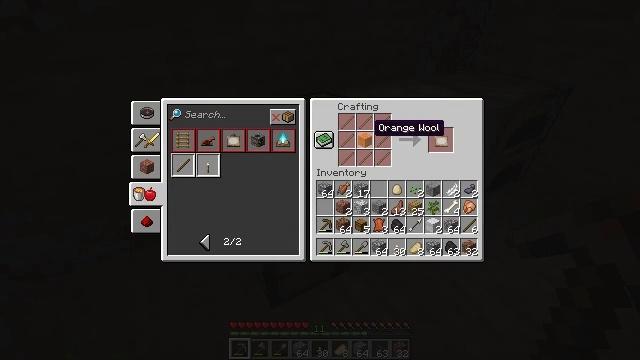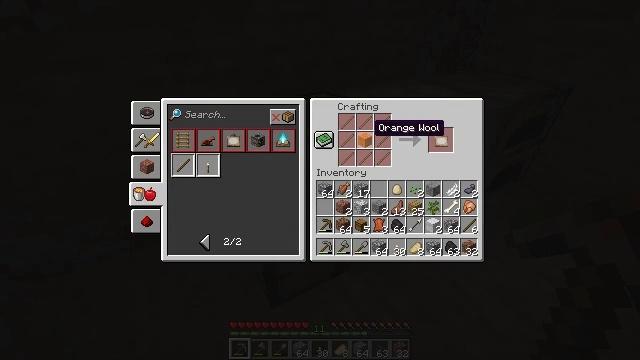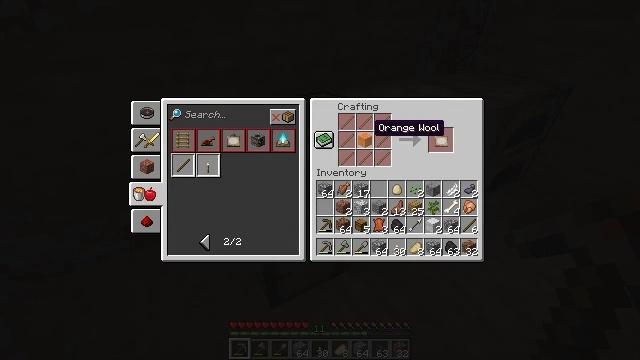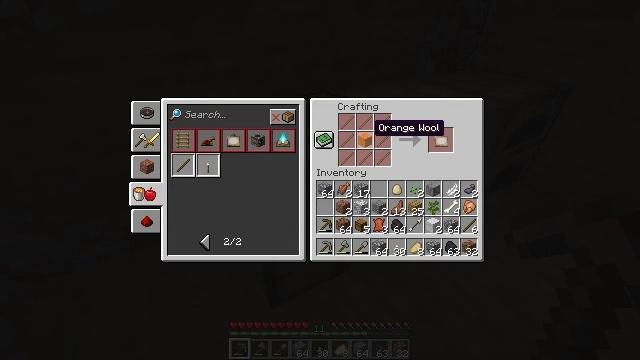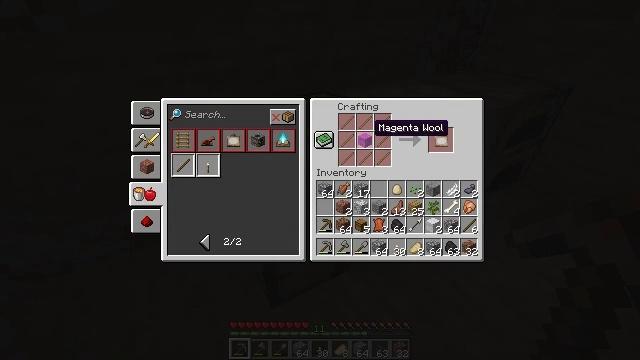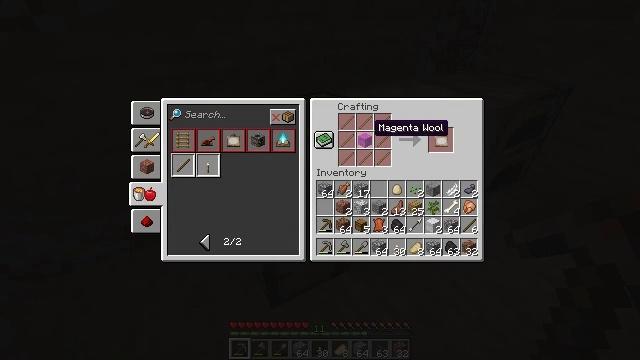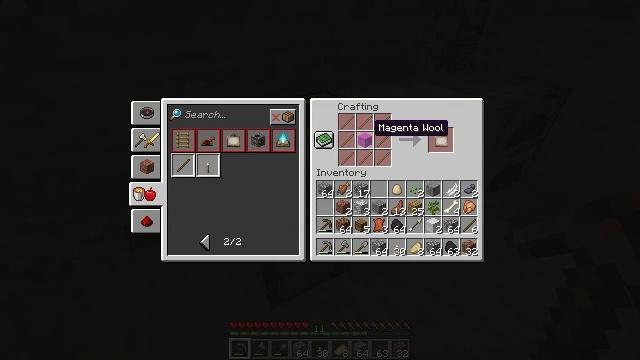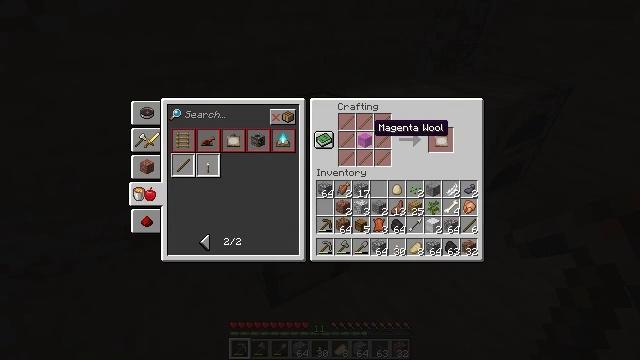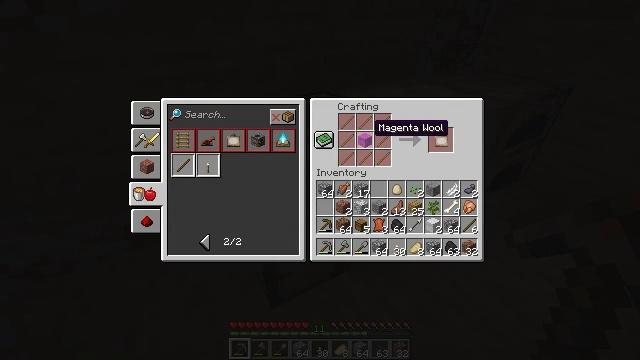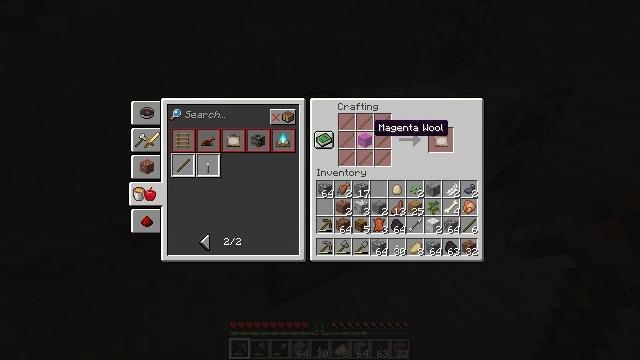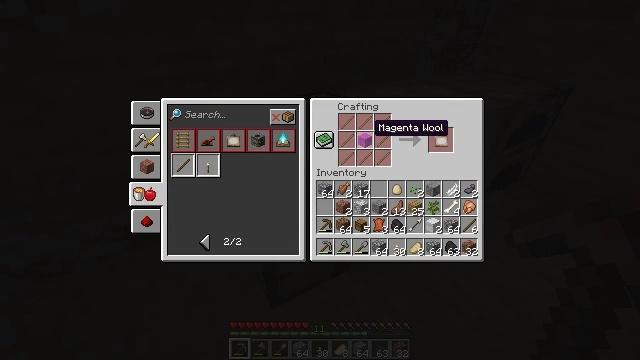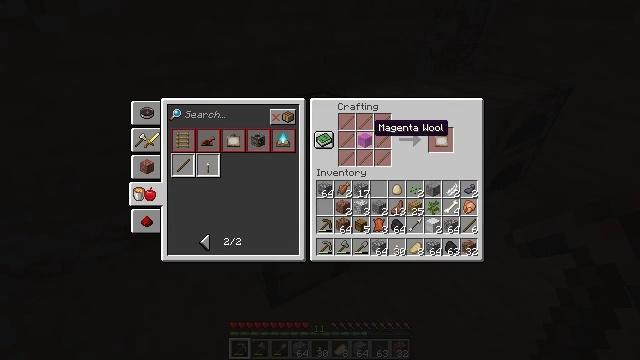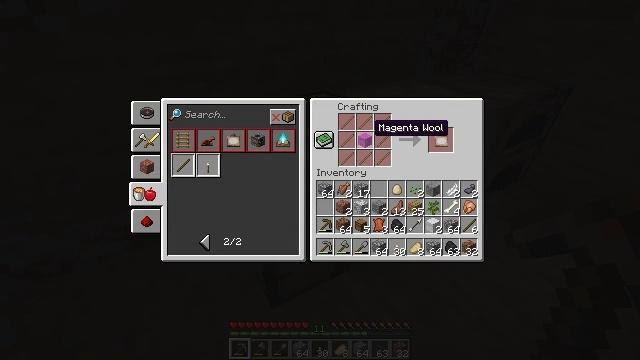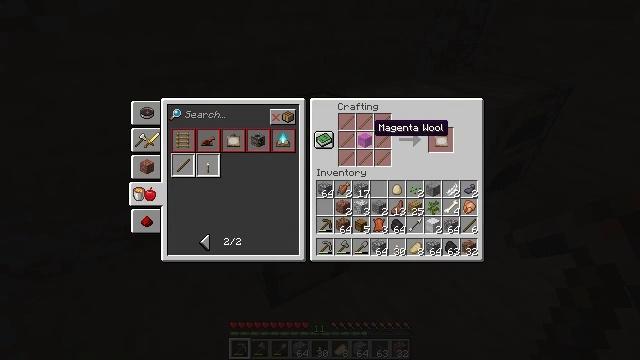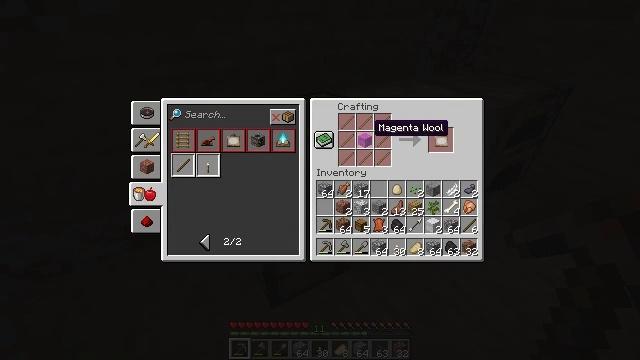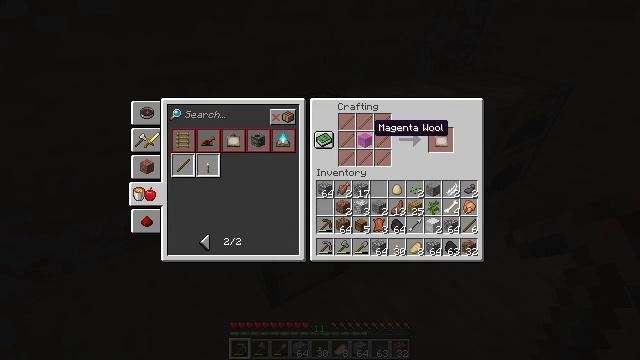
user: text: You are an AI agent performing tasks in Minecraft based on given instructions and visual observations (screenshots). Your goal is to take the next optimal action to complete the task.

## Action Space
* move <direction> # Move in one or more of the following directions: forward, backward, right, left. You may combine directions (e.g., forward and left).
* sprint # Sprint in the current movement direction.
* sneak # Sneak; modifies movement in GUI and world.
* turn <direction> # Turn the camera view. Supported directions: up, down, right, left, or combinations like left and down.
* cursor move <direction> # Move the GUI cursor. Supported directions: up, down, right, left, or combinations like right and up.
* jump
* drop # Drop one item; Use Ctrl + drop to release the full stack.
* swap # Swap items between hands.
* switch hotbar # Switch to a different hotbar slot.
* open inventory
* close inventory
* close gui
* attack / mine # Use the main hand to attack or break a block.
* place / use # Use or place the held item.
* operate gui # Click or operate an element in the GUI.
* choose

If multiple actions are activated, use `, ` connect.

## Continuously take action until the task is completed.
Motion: motion action
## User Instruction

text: Get a white carpet by placing wool in the crafting table.
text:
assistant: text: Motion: no_op
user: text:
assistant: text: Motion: no_op
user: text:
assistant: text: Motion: no_op
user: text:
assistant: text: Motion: no_op
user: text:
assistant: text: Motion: no_op
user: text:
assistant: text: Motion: no_op
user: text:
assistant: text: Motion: no_op
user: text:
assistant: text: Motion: no_op
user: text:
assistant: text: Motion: no_op
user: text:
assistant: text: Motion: no_op
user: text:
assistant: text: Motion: no_op
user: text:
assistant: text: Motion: no_op
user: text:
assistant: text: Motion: no_op
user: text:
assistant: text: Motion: no_op
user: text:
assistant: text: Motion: no_op
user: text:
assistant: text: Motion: no_op
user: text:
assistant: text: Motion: no_op
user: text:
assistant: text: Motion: no_op
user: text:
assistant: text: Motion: no_op
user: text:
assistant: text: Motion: no_op
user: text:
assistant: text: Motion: no_op
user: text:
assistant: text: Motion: no_op
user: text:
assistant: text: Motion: no_op
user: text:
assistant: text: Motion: no_op
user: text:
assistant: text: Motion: no_op
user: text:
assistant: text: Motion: no_op
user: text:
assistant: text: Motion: no_op
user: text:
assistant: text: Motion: no_op
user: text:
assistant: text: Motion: no_op
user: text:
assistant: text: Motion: no_op